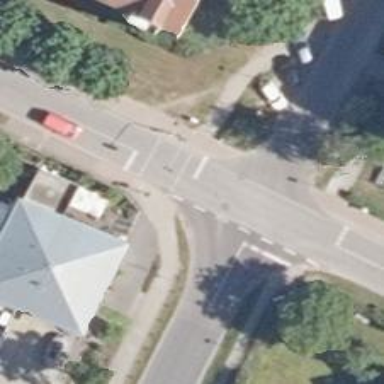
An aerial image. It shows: Road crossing with traffic signals.